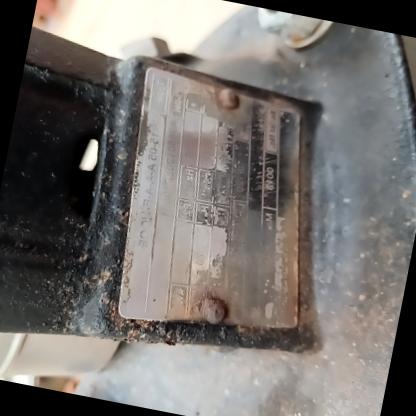
Klasa: tabliczka-znamionowa